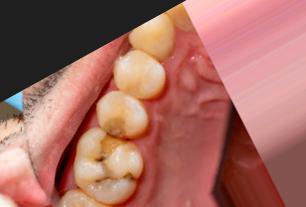
Condition: Caries